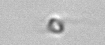
Label: nanoplankton_mix